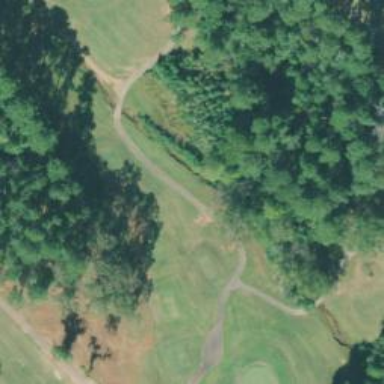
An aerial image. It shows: Path used for both walking and golf.